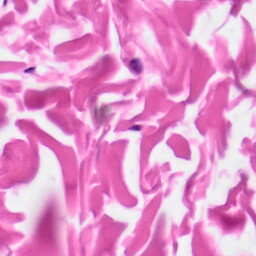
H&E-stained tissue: Skin